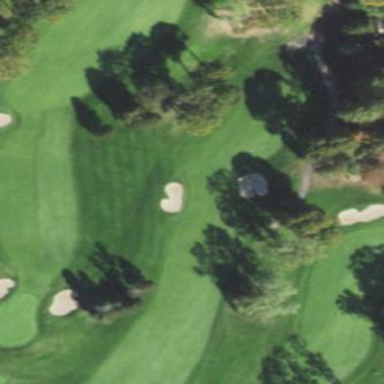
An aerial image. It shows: Scenic golf fairway.